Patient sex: M
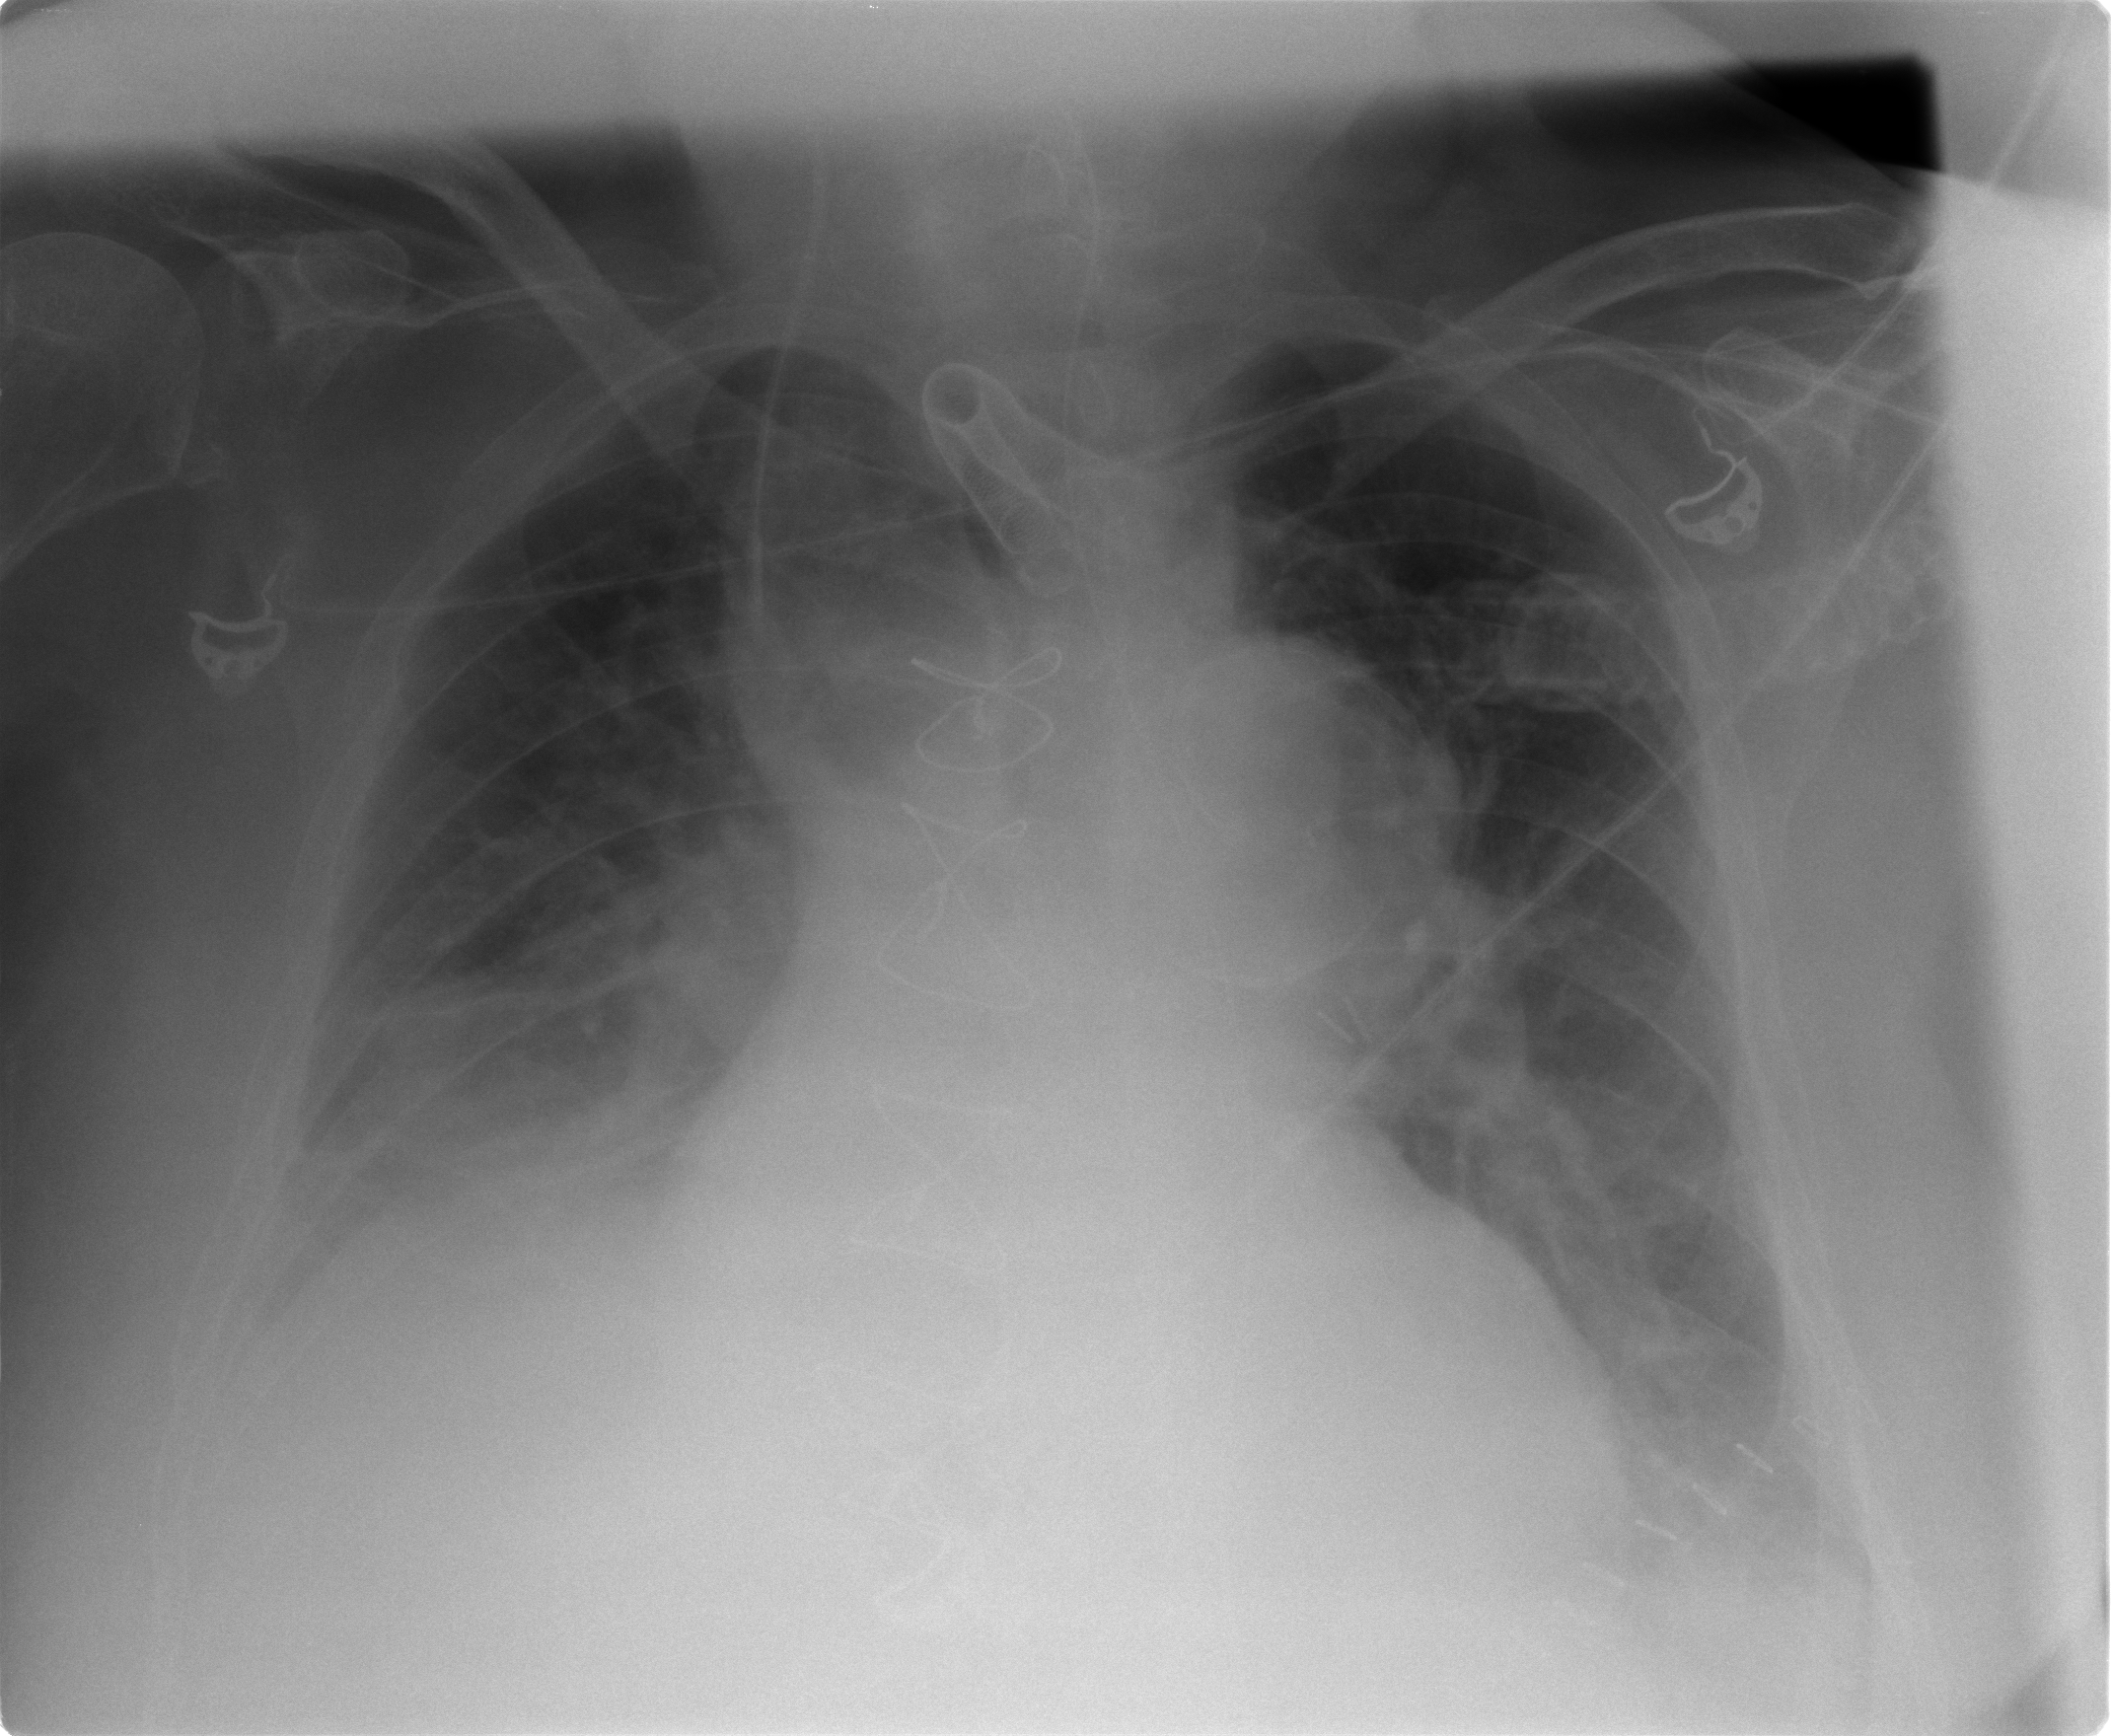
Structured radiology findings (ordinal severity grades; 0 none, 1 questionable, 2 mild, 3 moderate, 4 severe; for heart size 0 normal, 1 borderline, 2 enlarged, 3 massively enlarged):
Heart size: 2
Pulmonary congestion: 2
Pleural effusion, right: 2
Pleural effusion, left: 2
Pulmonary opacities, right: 1
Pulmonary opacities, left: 2
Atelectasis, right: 2
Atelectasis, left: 2